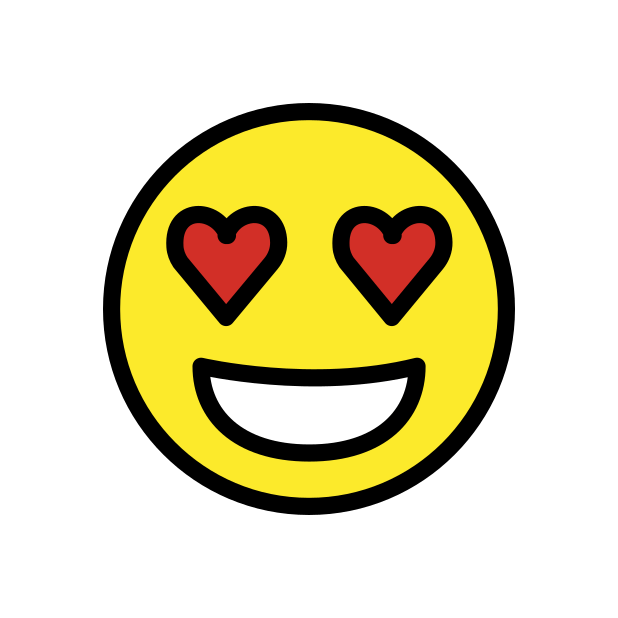
Emoji: 😍
Name: smiling face with heart-shaped eyes
Unicode: 0x1f60d